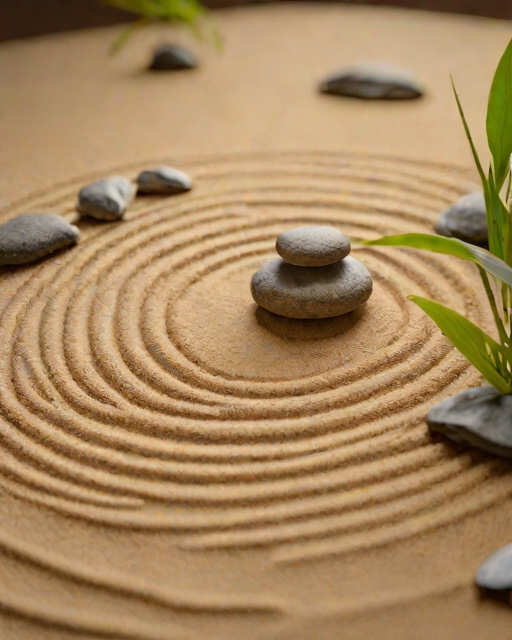
Category: Get Well